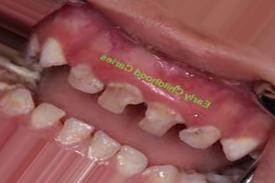
Condition: Caries